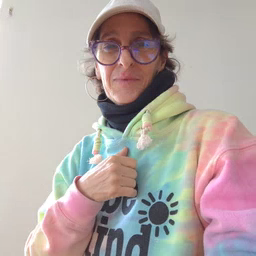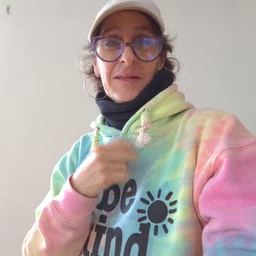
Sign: see